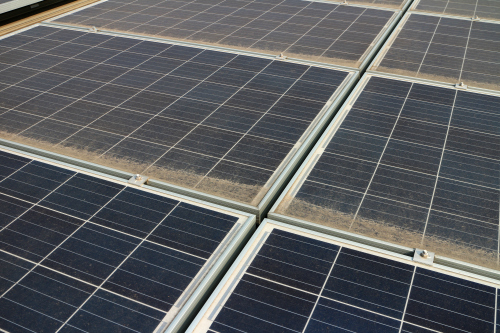
Label: Dusty